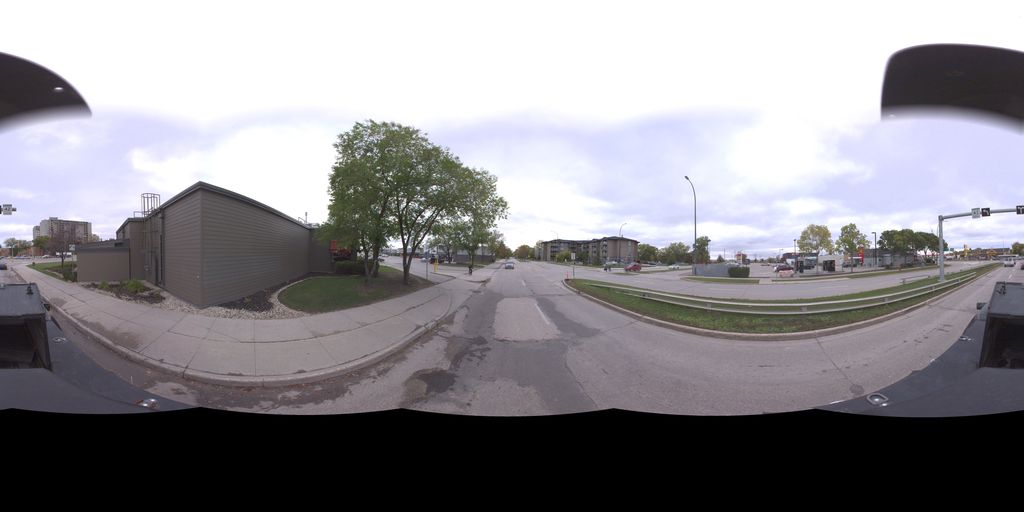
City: winnipeg